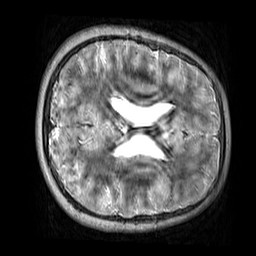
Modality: T2w
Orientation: axial
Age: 10
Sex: male
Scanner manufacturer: siemens
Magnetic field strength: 3 T
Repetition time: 3.2 s
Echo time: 0.408 s